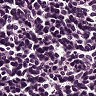
Metastatic tissue present: no